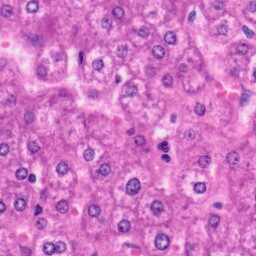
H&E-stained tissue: Liver